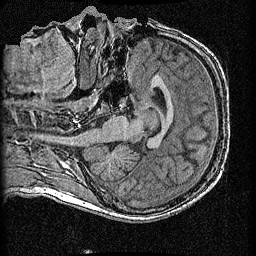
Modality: T1w
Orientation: coronal
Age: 22
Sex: male
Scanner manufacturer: ge
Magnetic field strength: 15000 T
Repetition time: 9.1 s
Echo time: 1.956 s